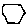
Label: hexagon